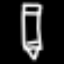
Label: pencil